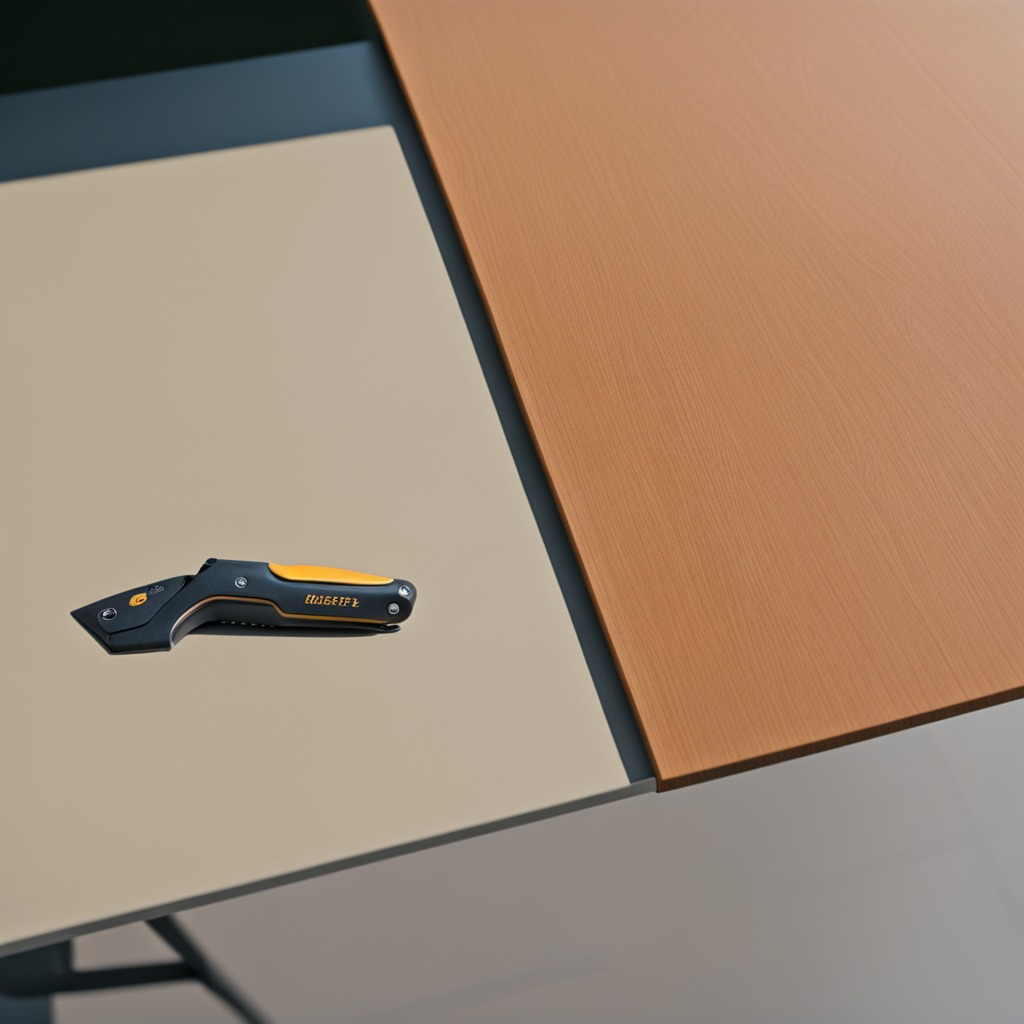
A utility knife lies on the table in the outdoor tool station.